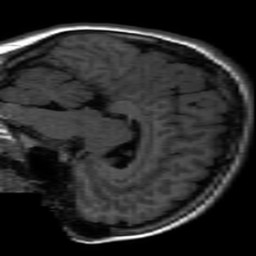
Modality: inplaneT1
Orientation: sagittal
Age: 17
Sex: female
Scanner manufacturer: ge
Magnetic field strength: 3 T
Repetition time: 2.297 s
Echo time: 0.02273 s